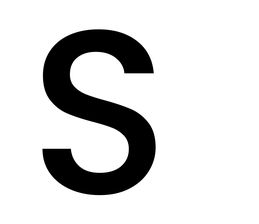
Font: Poppins-Medium